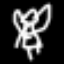
Label: angel